Field crop: maize
Growth stage: 2
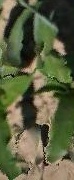
Species: maize